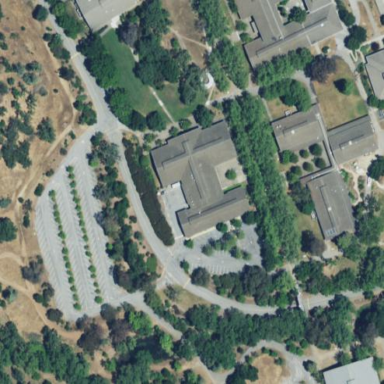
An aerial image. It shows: Building.